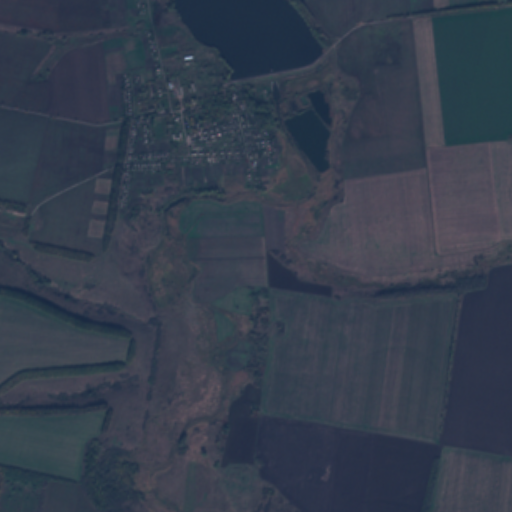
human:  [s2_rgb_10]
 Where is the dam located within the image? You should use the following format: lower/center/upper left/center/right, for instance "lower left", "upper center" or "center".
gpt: The dam is located in the upper center of the image.
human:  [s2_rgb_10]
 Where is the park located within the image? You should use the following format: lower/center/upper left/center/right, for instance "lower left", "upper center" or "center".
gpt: The park is located in the upper left of the image.
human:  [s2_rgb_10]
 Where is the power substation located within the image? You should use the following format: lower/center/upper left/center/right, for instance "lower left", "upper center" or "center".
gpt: The power substation is located in the upper center of the image.
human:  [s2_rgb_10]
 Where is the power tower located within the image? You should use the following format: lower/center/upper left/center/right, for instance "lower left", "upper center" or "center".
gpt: There is no power tower in the image.